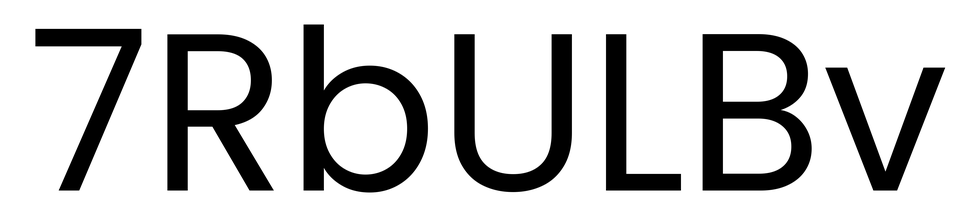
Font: Poppins-Regular